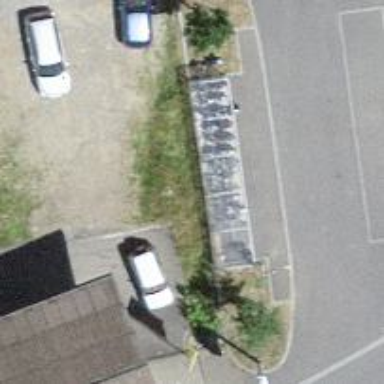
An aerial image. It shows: Bicycle parking shed.